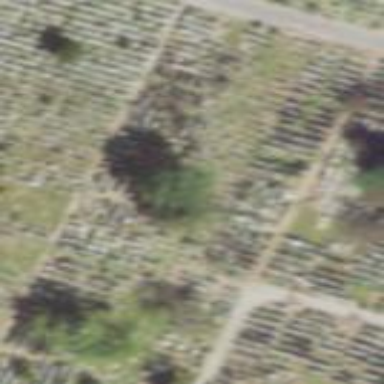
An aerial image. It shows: Sector in the cemetery.